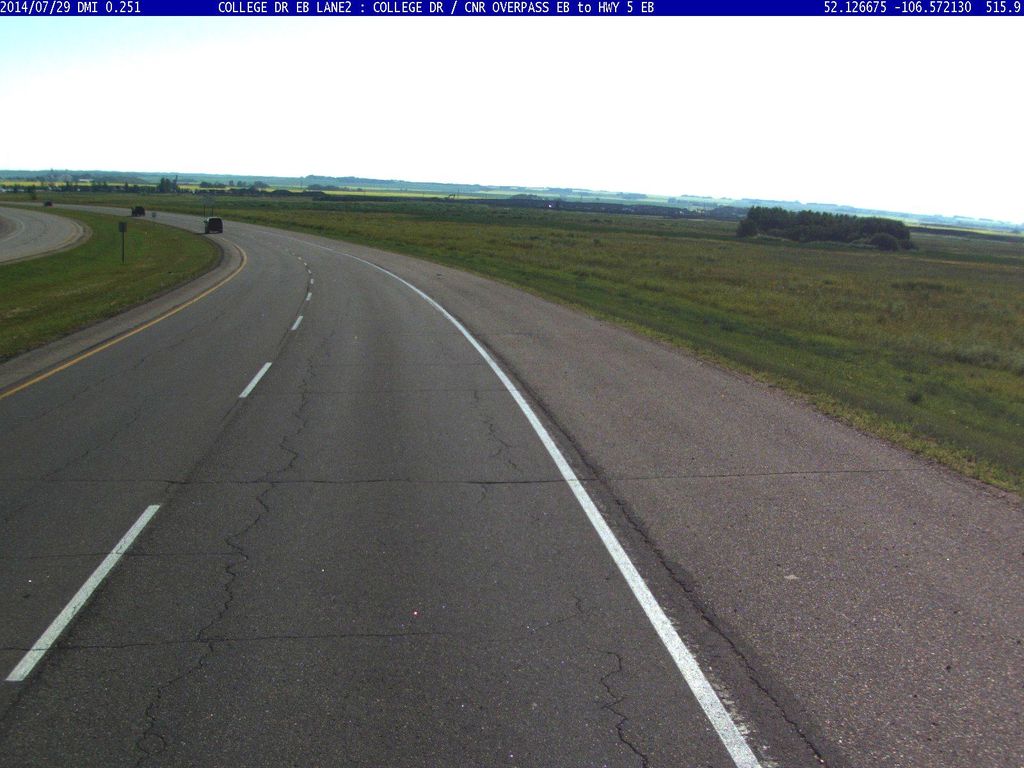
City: saskatoon